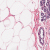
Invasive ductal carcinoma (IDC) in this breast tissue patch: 0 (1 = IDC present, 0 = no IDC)